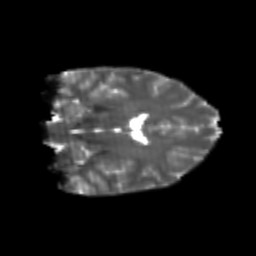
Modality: T2w
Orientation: coronal
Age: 21
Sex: female
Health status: healthy
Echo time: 0.074 s